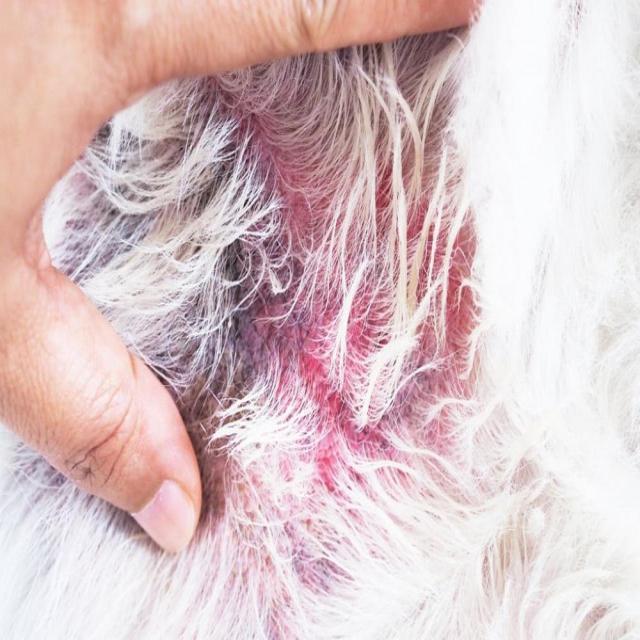
Canine ringworm (Dermatophytosis) — fungal infection caused by Microsporum or Trichophyton. Presents with circular alopecia, scaling, crusting, and broken hairs.